Interaction volume radius: 10 \u00c5
Interaction volume height: 15 \u00c5
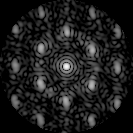
Disorder parameter: 0.5033